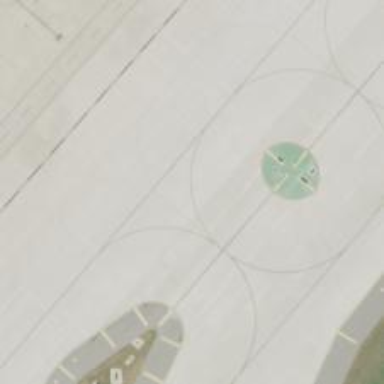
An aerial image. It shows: Image of taxiway at airport.